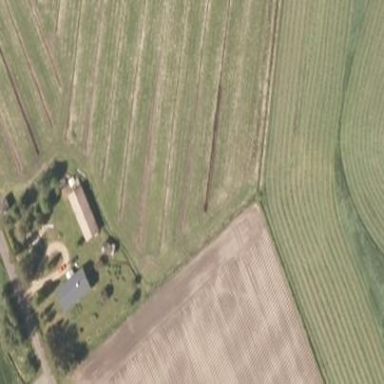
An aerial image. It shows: Farmyard area.